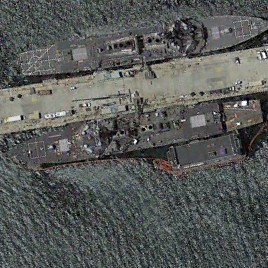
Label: destroyer